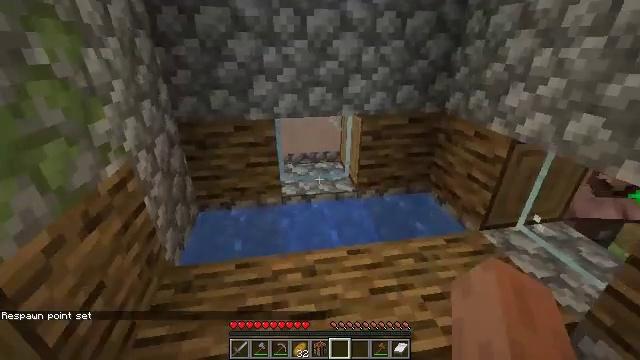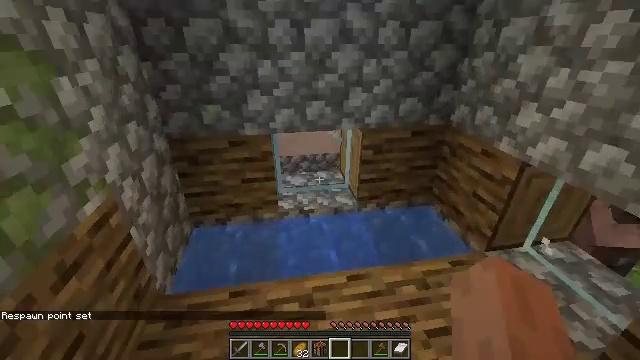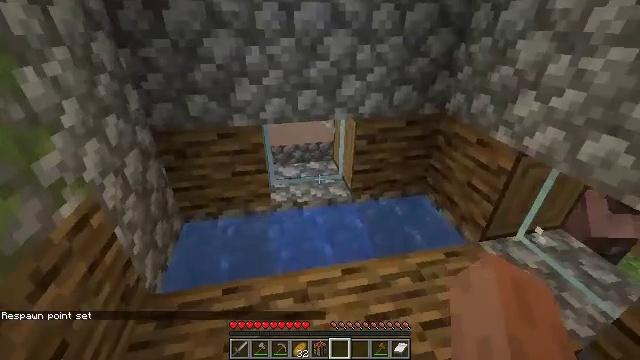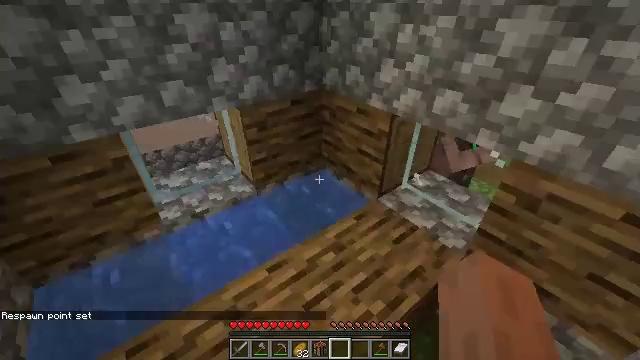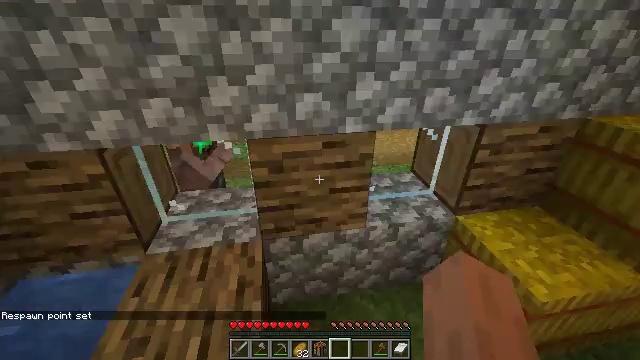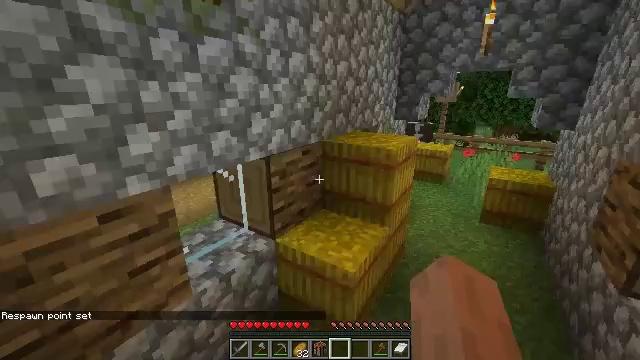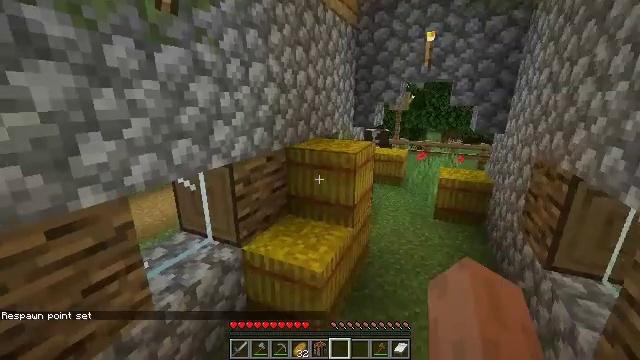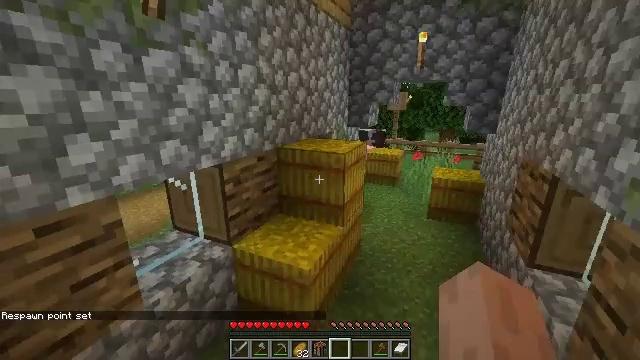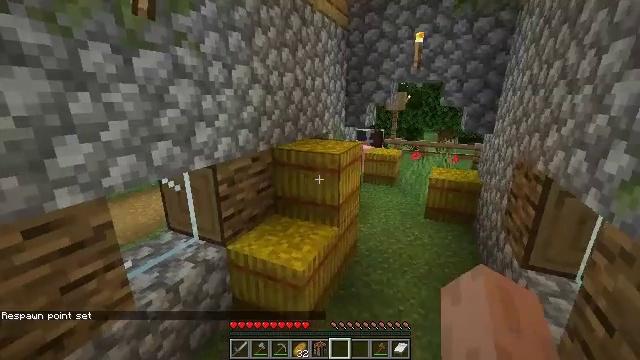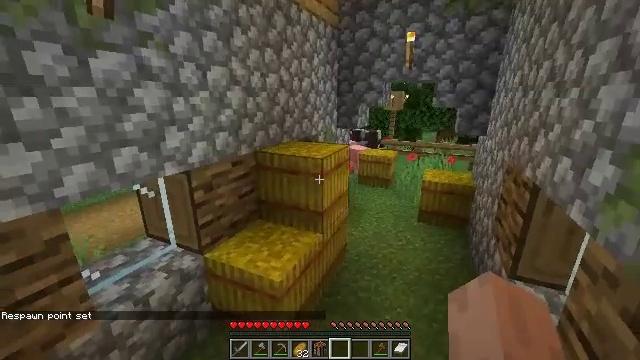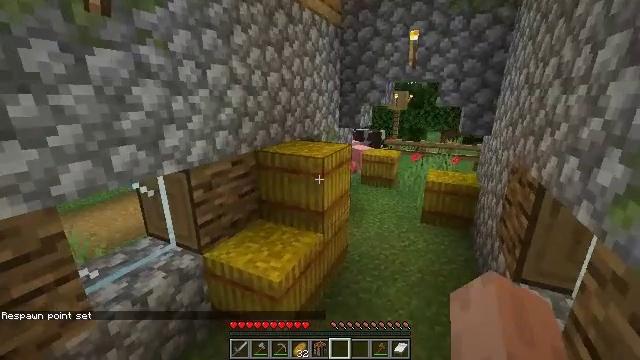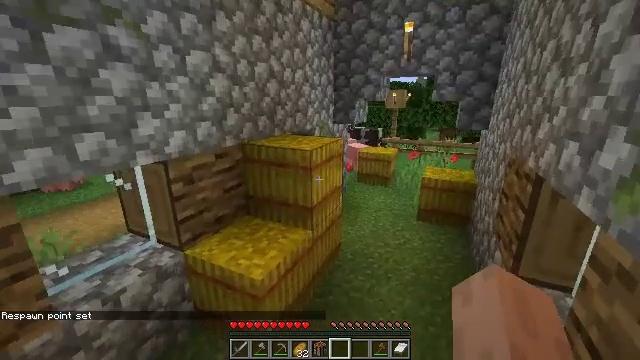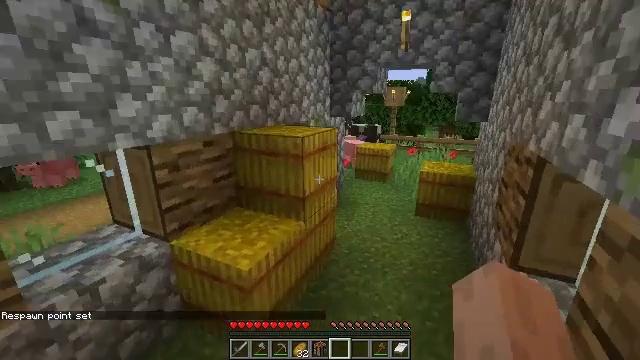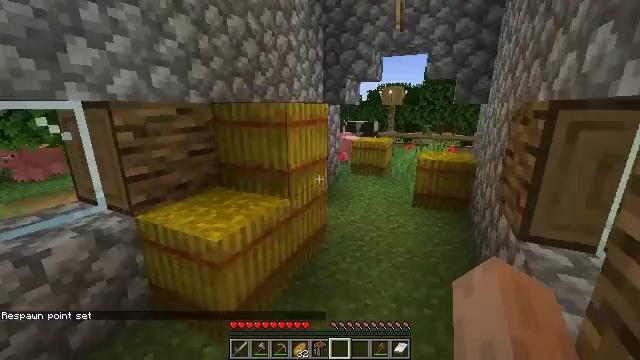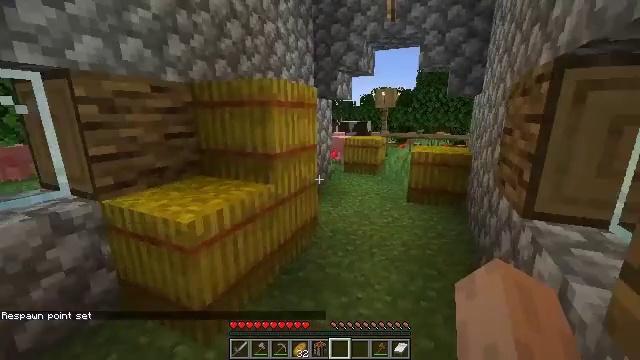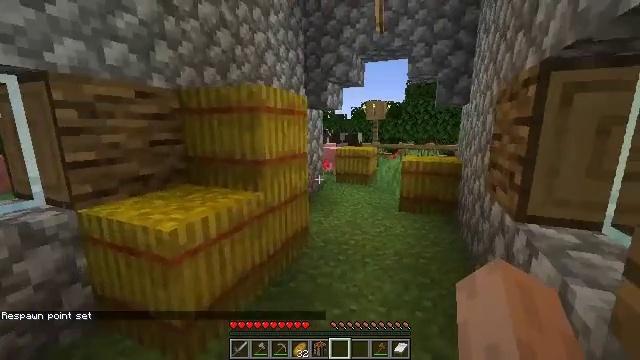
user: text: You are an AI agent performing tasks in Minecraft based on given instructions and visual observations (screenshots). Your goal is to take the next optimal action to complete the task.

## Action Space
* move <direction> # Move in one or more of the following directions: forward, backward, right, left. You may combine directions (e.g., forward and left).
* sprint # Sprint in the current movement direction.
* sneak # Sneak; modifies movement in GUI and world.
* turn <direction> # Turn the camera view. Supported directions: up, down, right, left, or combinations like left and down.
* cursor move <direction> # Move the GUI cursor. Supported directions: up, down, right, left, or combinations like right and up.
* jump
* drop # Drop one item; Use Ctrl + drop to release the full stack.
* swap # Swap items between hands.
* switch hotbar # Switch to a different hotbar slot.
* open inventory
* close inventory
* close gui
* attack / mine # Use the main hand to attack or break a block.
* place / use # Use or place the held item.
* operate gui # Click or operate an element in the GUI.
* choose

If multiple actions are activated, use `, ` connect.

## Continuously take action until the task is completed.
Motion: motion action
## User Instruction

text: Mine the grass path to create a new path.
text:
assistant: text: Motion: move forward, turn down, jump
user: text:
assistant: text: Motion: move forward, turn right and down
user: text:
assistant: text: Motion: turn right and down
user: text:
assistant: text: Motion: move right, turn right and up
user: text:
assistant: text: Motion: move right, turn right and up
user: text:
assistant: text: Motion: move right, turn right and up
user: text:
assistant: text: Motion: move right
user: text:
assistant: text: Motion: move forward and move right
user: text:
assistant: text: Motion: move forward and move right
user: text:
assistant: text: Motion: move forward and move right
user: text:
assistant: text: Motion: move forward and move right
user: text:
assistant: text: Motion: move forward
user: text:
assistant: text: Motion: move forward, turn up
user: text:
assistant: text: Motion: move forward, turn right and up
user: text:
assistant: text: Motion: move forward, turn right and up
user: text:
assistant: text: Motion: move forward
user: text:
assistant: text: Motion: move forward and move right
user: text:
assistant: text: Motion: move forward and move right
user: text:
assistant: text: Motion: move forward and move right
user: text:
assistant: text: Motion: move forward and move right, turn left
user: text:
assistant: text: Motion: move forward and move right, turn left
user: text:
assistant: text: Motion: move forward and move right, turn left
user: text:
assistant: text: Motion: move forward, turn left
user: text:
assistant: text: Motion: move forward, turn left
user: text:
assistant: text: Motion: move forward and move right, turn left
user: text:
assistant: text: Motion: move forward and move right, turn left
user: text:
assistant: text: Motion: move forward and move right, turn left
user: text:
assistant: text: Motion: move forward and move right, turn left
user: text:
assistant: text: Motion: move forward and move right, turn left
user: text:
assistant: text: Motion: move forward, turn left